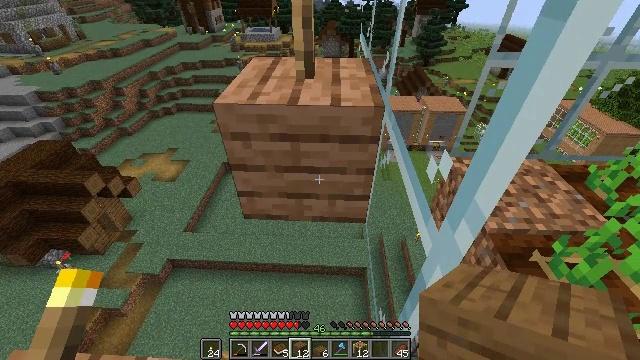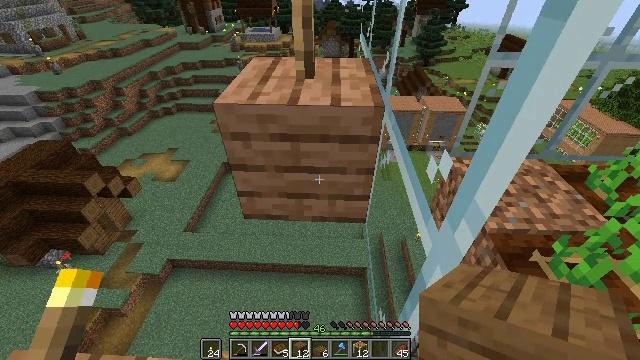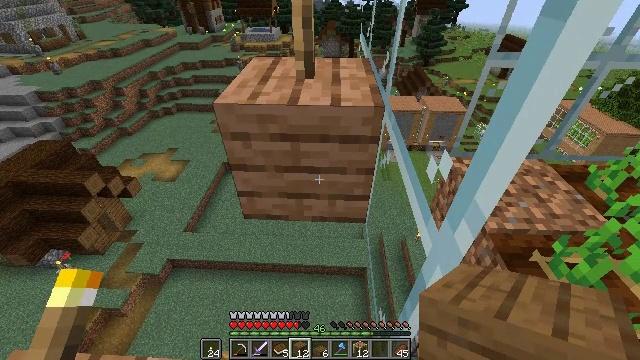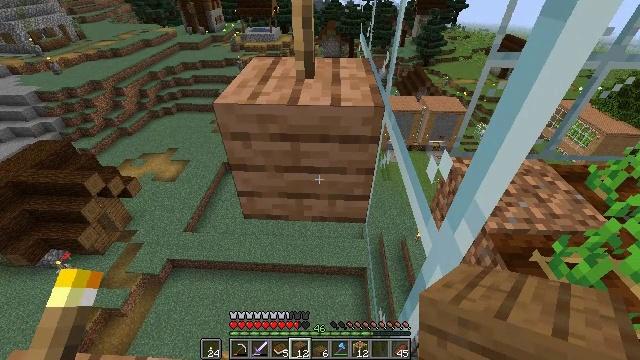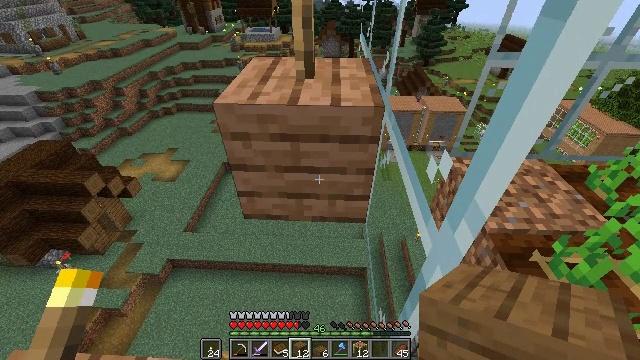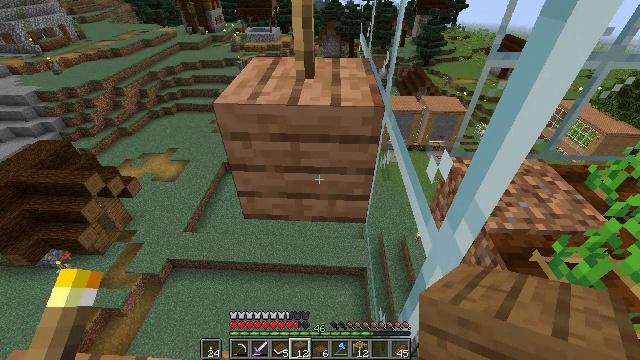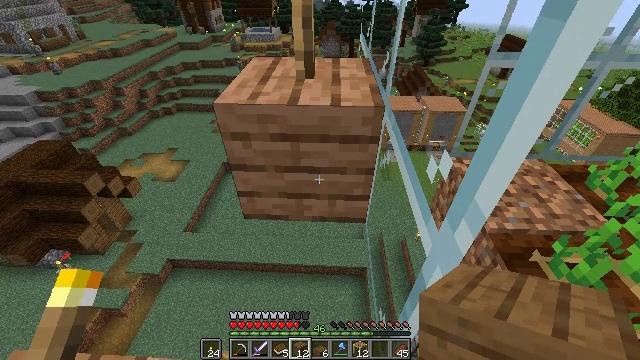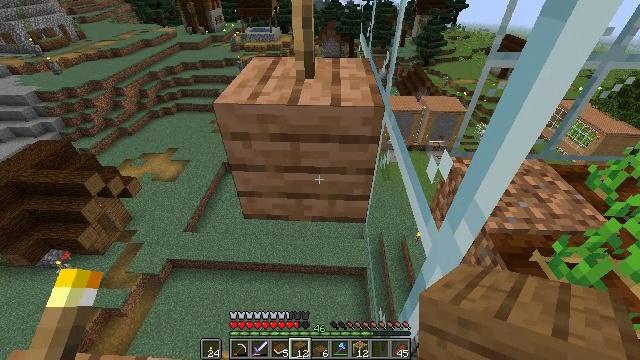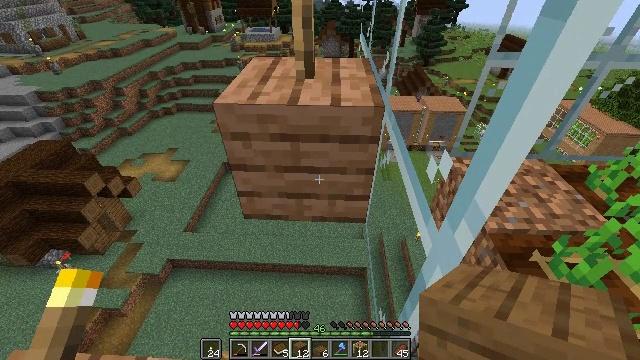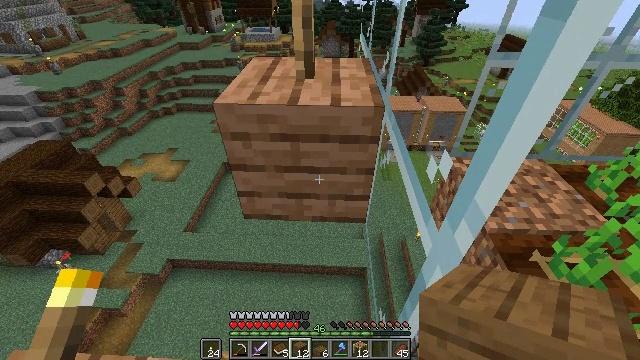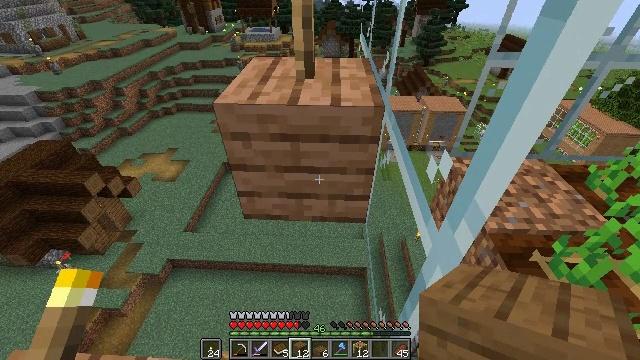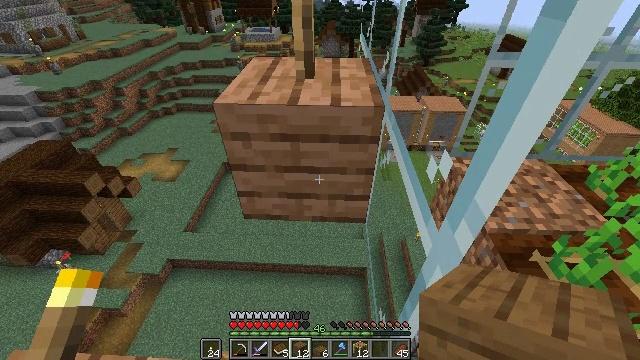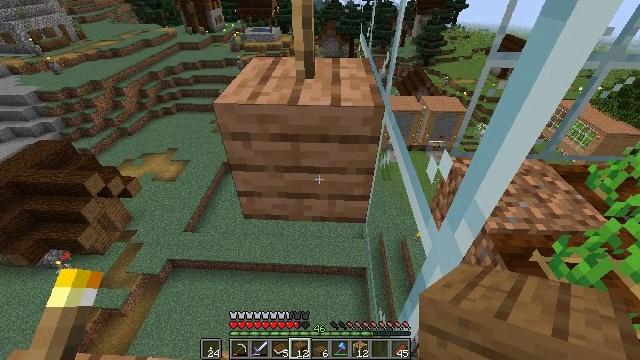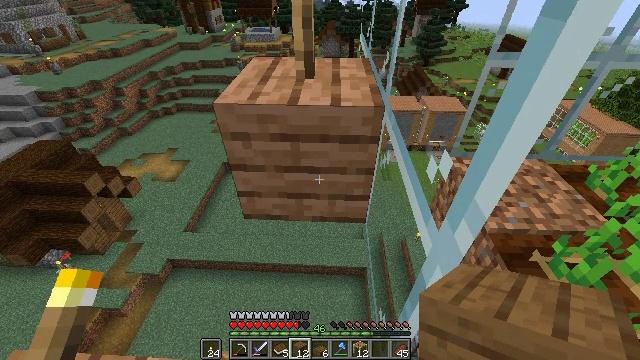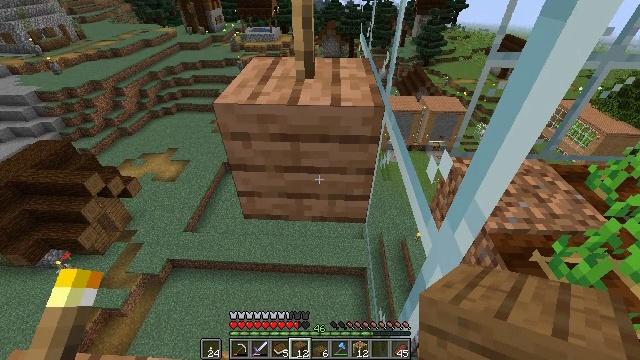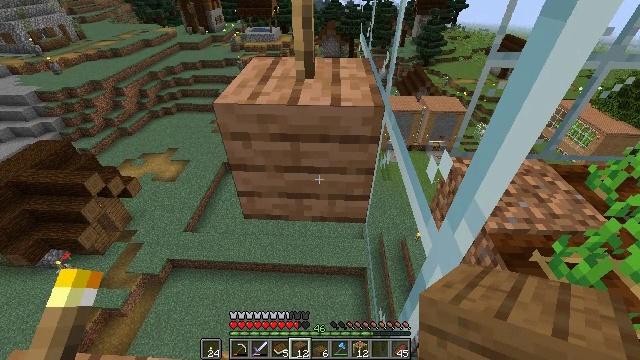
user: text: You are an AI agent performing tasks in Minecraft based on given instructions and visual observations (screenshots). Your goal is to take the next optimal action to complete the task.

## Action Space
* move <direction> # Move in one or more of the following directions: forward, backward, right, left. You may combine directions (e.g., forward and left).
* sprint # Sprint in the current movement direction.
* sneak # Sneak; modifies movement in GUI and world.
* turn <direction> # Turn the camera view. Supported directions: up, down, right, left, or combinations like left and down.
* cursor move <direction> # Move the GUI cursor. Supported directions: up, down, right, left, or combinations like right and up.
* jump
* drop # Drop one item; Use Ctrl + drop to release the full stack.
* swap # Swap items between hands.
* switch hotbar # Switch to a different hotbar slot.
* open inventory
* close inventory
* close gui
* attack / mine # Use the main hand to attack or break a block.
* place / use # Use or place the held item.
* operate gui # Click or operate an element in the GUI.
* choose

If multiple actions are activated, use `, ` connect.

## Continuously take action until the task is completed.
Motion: motion action
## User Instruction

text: Craft a spruce fence gate using the crafting table.
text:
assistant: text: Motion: no_op
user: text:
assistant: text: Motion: no_op
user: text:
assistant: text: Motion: no_op
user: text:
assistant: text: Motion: no_op
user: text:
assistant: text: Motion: no_op
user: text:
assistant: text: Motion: no_op
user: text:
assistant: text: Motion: no_op
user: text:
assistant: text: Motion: no_op
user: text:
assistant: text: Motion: no_op
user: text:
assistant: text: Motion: no_op
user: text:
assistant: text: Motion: no_op
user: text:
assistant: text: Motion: no_op
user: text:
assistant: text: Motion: no_op
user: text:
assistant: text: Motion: no_op
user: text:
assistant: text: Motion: no_op
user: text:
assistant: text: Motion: no_op
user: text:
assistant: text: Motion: no_op
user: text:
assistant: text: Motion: no_op
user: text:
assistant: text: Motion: no_op
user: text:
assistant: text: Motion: no_op
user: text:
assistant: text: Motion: no_op
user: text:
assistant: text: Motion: no_op
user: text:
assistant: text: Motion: no_op
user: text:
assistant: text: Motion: no_op
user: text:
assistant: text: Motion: no_op
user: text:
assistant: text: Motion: no_op
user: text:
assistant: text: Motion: no_op
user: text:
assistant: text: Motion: no_op
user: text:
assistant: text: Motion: no_op
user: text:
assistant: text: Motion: no_op